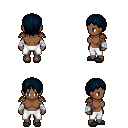
a pixel art fantasy rpg character, female body template, human, dark skin, leather shoulder armor, white pants, raven plain hairstyle, white cloth bandages, gray slippers, four views (front, back, left, right), 2x2 character sprite sheet, small pixel art, hard edges, no anti-aliasing